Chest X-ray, AP view. Patient: 59 years old, sex M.
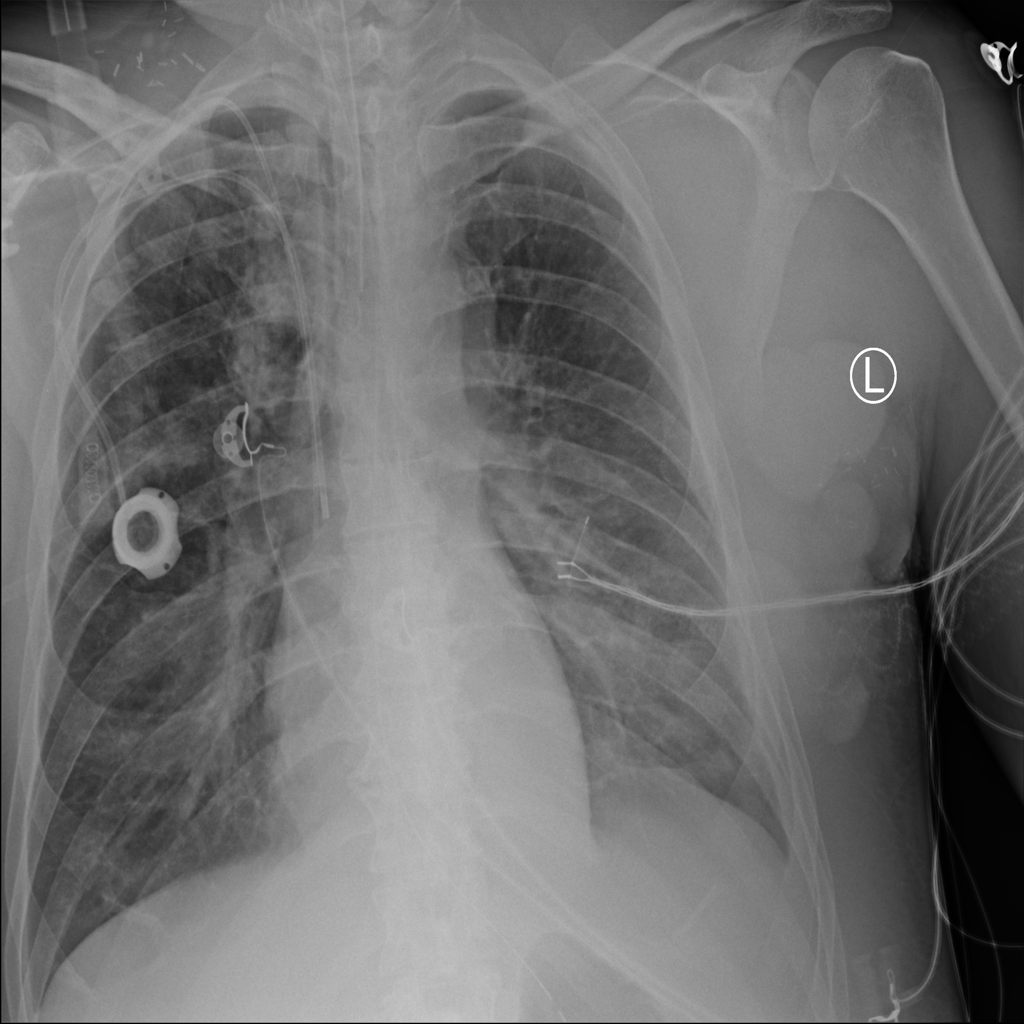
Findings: Atelectasis, Effusion, Mass